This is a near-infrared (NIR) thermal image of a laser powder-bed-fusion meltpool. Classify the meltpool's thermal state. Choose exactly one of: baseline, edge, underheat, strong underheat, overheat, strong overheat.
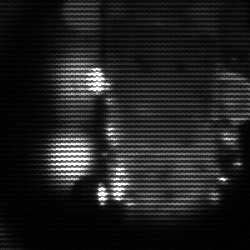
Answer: strong underheat